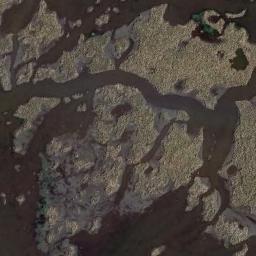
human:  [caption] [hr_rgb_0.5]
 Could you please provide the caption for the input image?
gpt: The wetland consists of bare land, Dry plants and water .

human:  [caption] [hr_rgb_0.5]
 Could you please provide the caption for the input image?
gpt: The river surface in a wetland is covered with green trivial plants .

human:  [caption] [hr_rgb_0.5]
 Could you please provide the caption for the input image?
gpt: There are rows of tall trees in this wetland .

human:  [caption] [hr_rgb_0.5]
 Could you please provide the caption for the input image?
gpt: There are many different areas of water surrounded by wetlands .

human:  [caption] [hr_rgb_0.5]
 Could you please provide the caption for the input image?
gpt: There are many water areas and much bare land on the wetland .